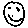
Label: smiley face